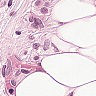
Metastatic tissue present: yes